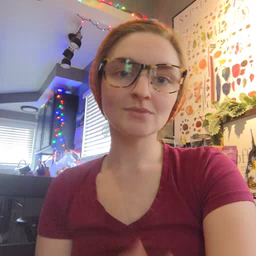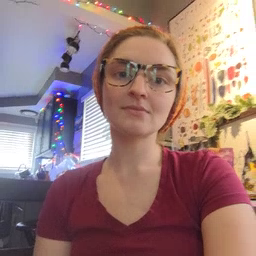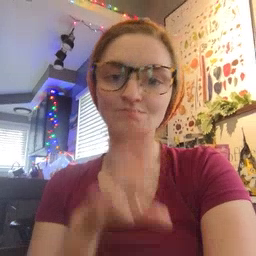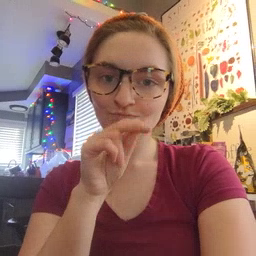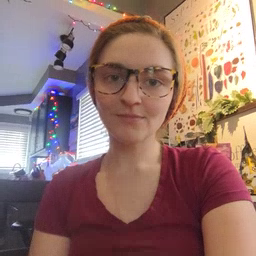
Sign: goose